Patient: sex F, age 63
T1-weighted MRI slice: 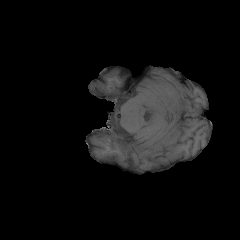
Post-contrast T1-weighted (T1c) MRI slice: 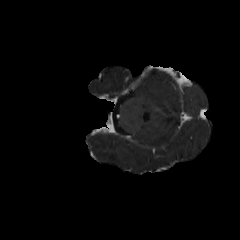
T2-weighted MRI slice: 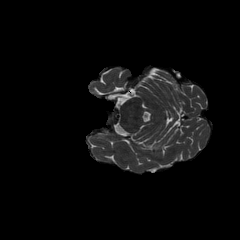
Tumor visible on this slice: no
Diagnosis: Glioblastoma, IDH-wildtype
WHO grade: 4